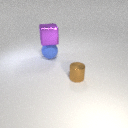
large blue rubber sphere below large purple metal cube